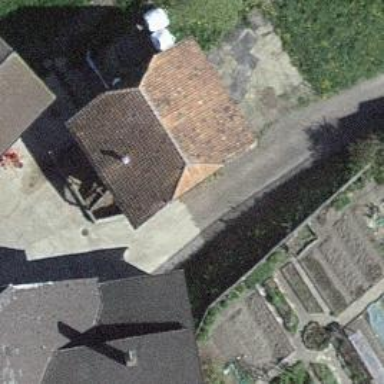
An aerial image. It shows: Rural barn.